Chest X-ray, PA view. Patient: 39 years old, sex F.
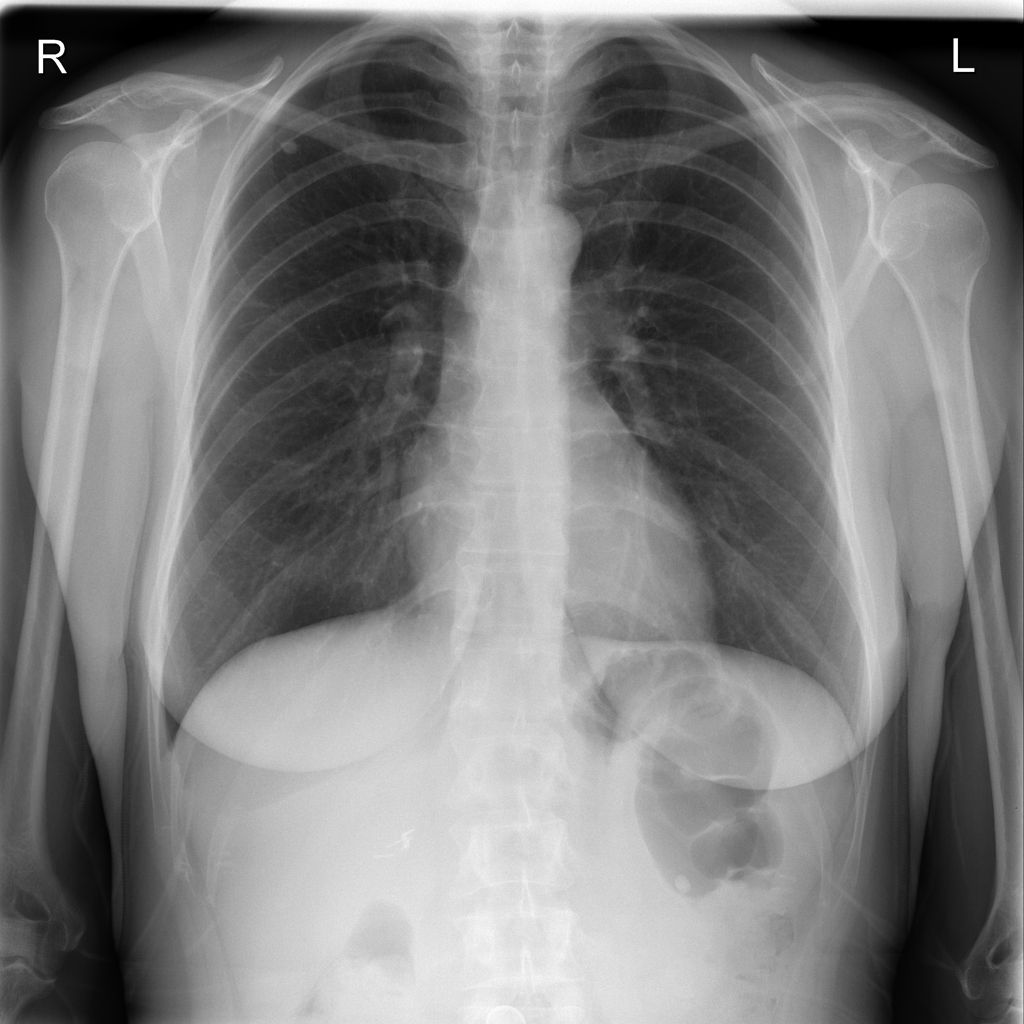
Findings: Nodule